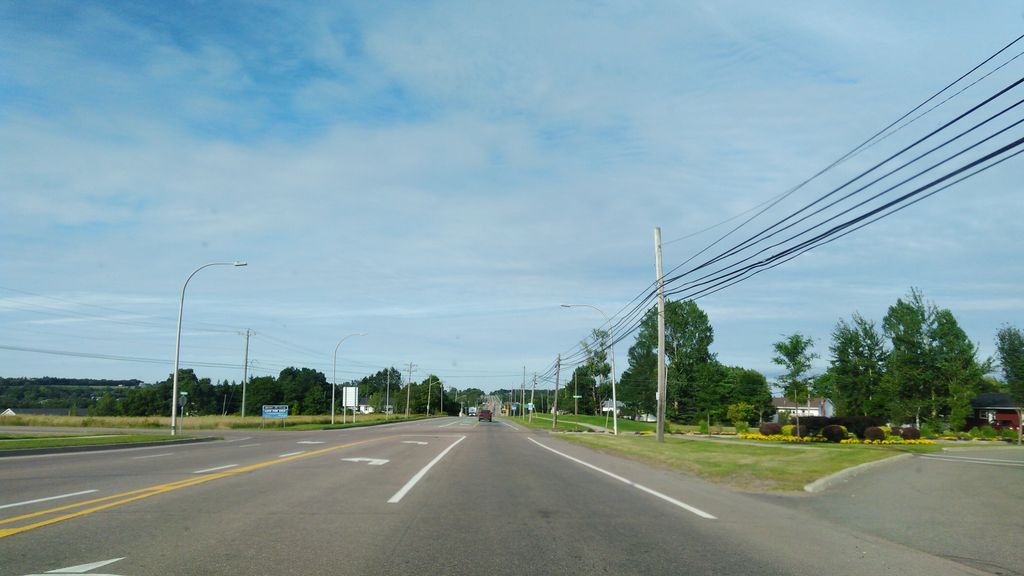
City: charlottetown